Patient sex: F
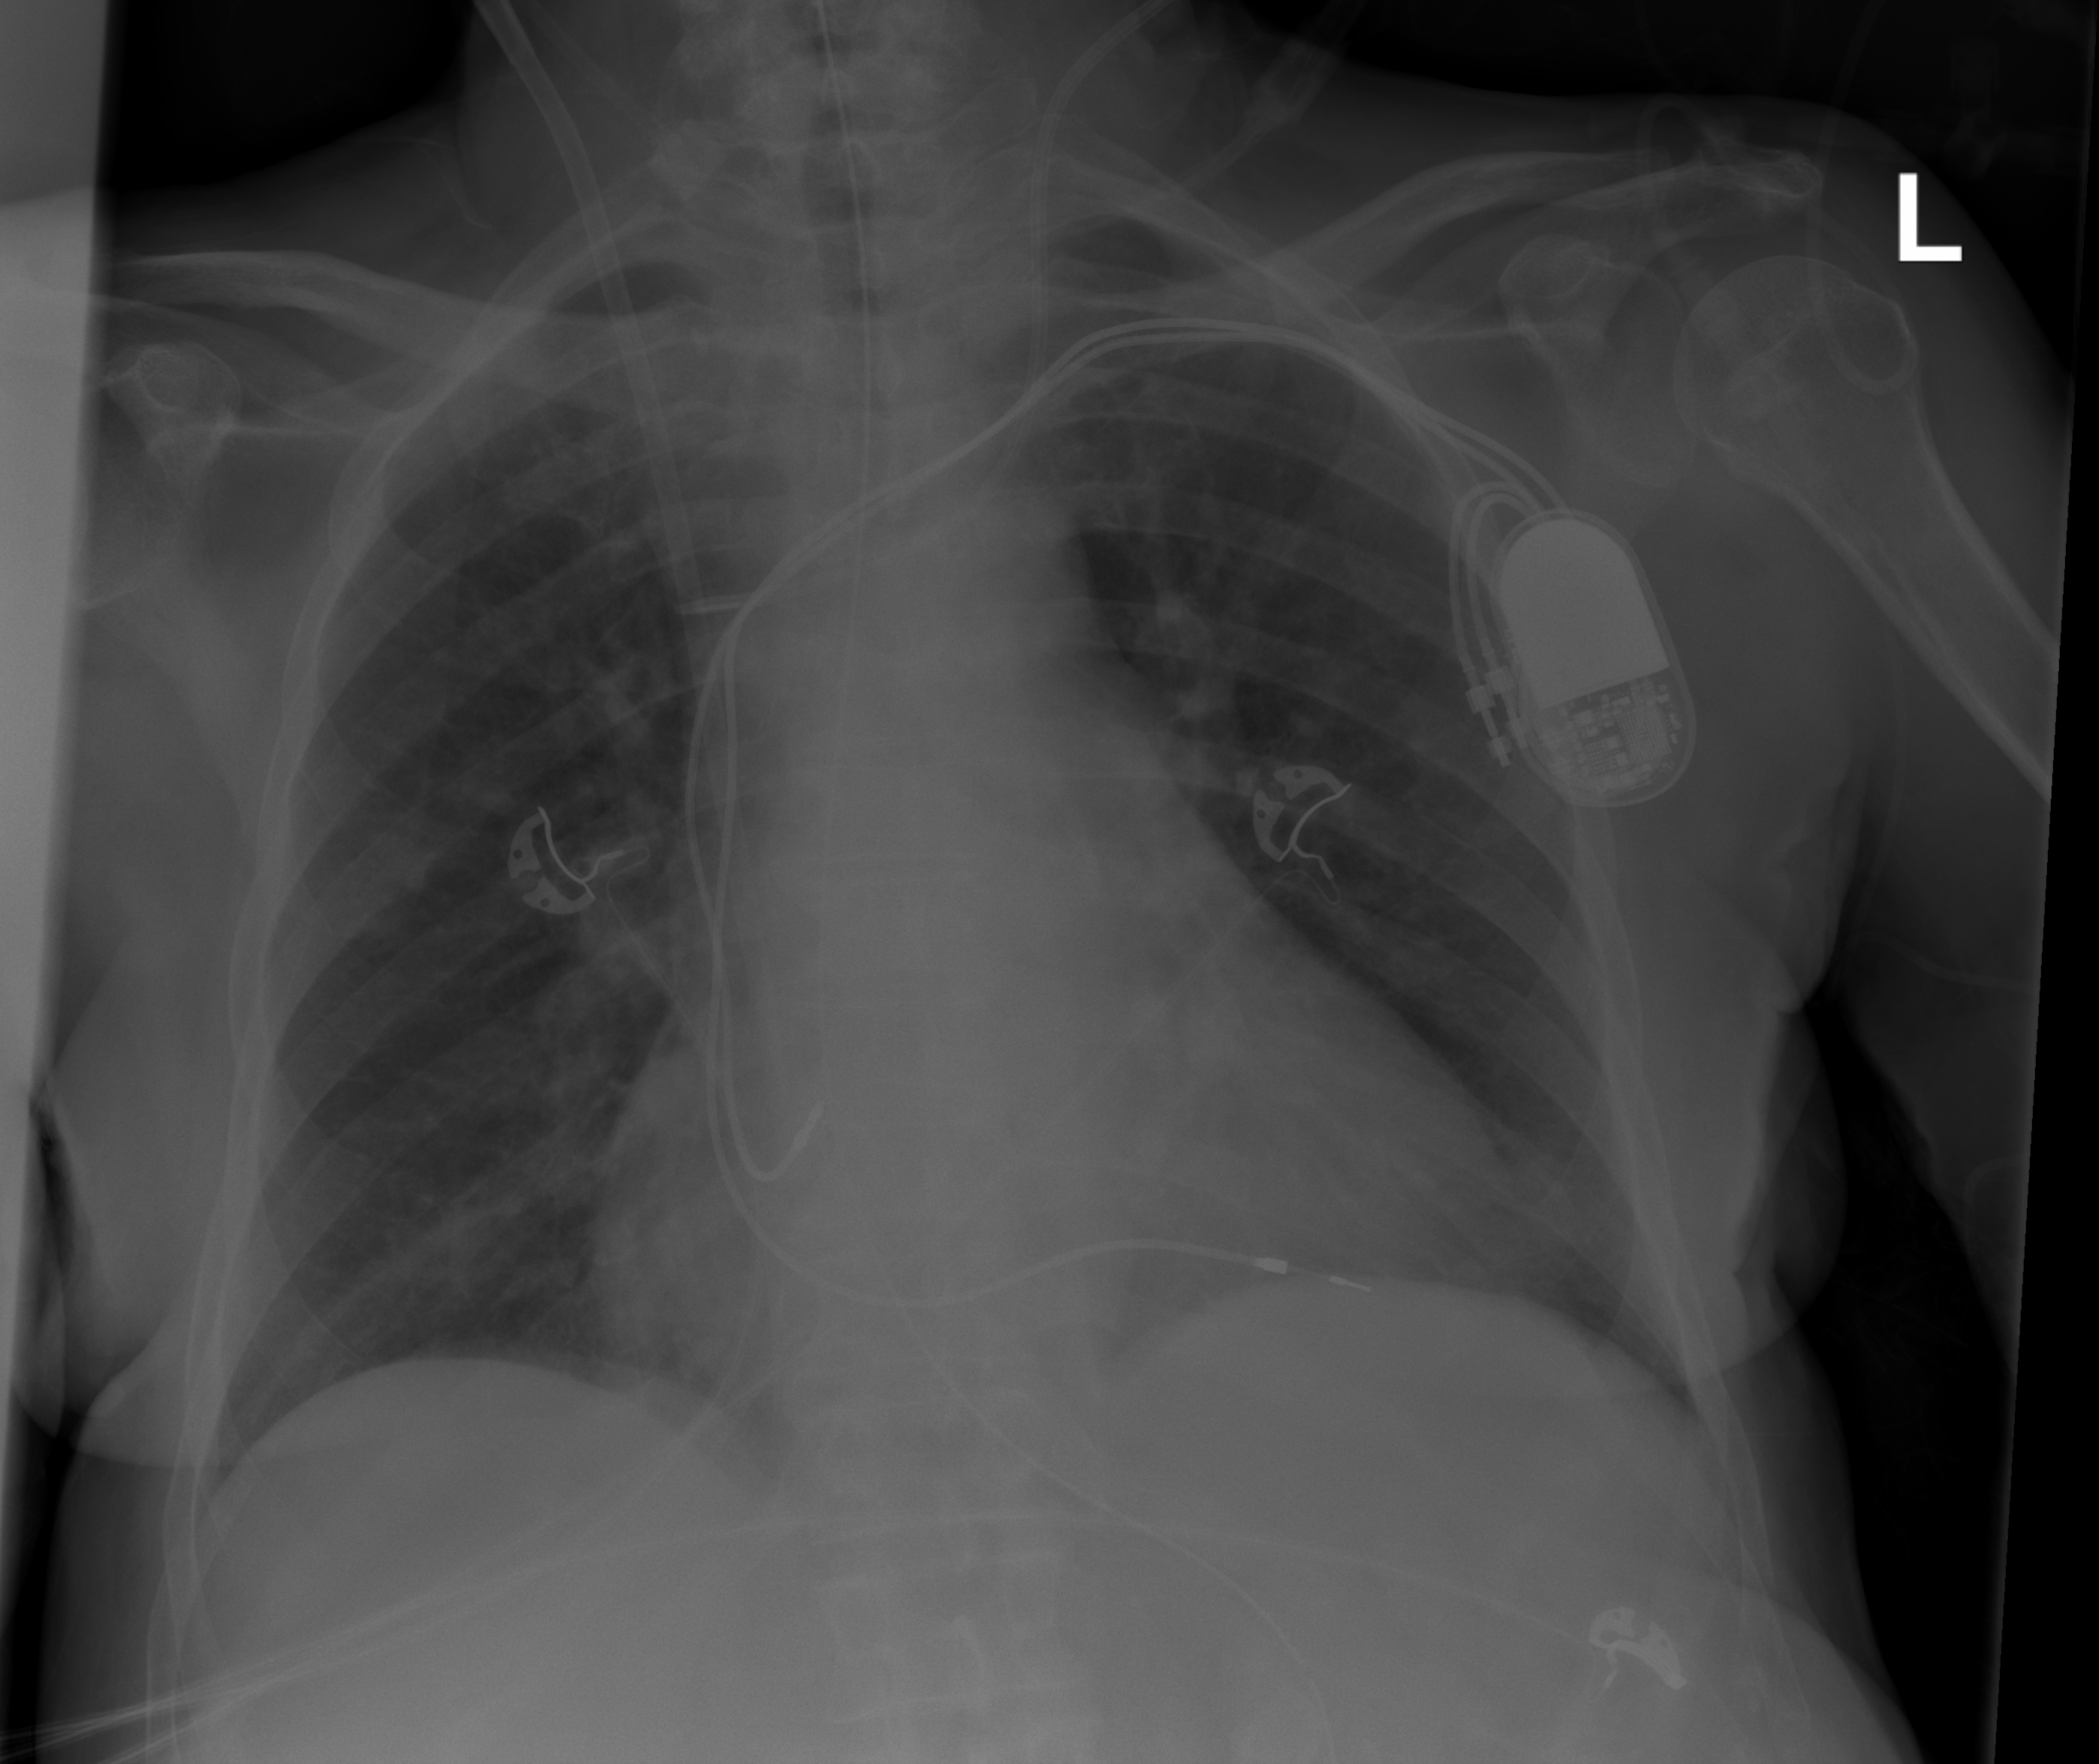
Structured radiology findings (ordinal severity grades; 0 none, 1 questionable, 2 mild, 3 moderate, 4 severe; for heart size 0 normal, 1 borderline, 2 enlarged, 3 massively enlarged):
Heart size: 1
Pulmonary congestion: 2
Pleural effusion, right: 0
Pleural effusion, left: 0
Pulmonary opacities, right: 0
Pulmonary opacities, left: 0
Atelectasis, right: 1
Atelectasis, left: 1